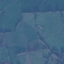
Label: Pasture